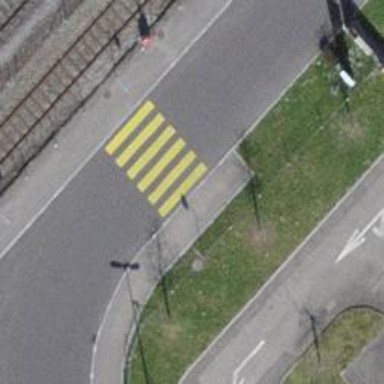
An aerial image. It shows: Uncontrolled zebra crossing with zebra markings.